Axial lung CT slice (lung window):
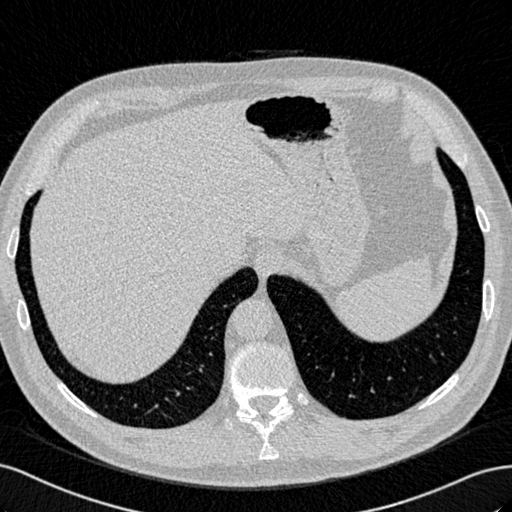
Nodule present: no